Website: lowes
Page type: address-validator
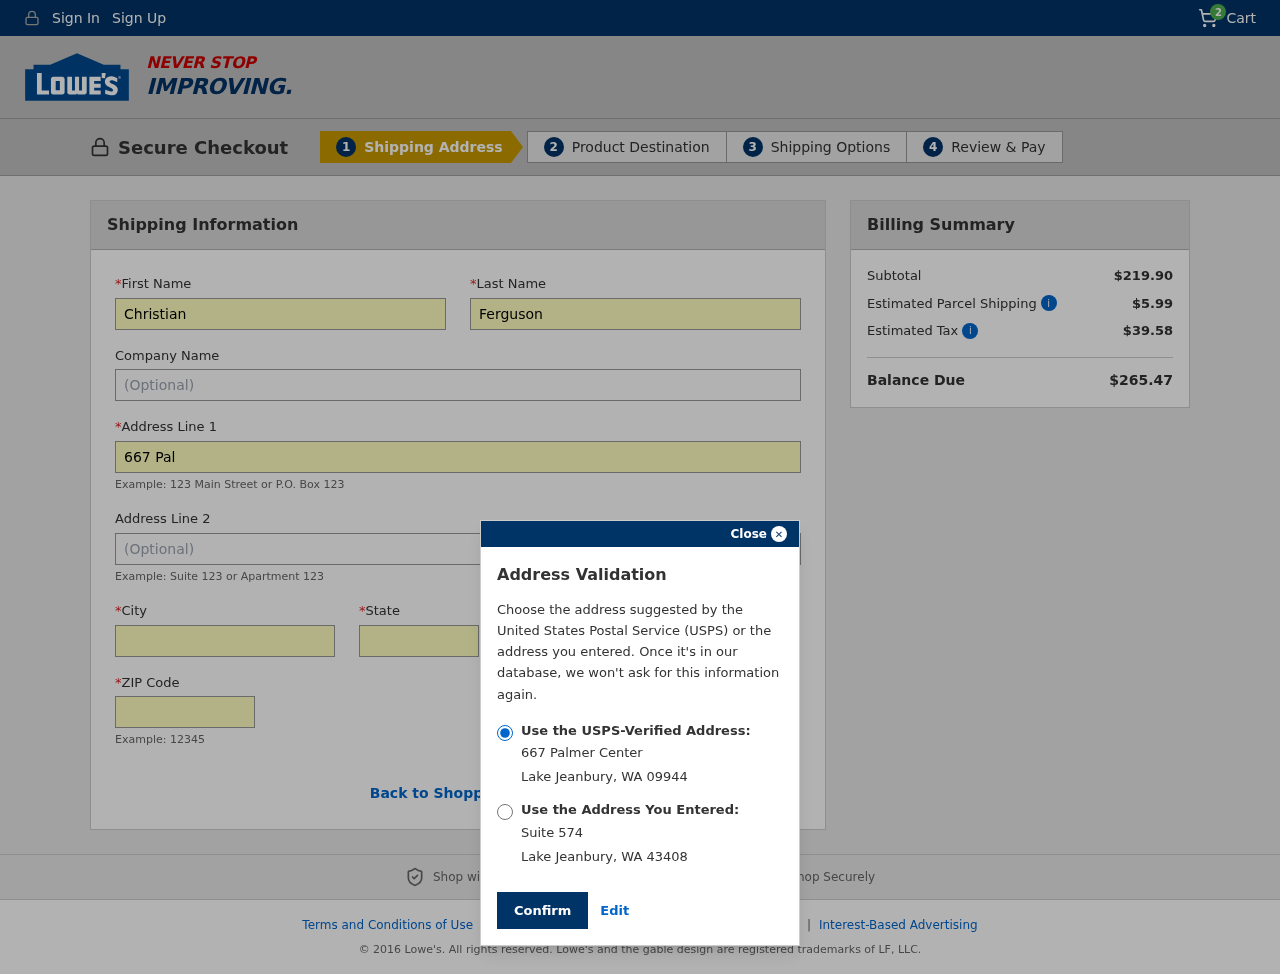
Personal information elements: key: PII_CITY
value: Lake Jeanbury
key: PII_FIRSTNAME
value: Christian
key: PII_LASTNAME
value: Ferguson
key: PII_POSTCODE
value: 09944
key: PII_POSTCODE2
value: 43408
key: PII_STATE
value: Washington
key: PII_STATE_ABBR
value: WA
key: PII_STREET
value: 667 Palmer Center
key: PII_STREET2
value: Suite 574
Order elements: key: ORDER_NUM_ITEMS
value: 2
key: ORDER_SUBTOTAL
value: $219.90
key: ORDER_SHIPPING_COST
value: $5.99
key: ORDER_TAX
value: $39.58
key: ORDER_TOTAL
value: $265.47